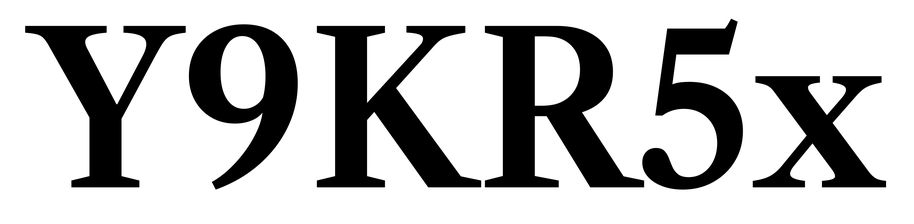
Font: LibreCaslonText_SemiBold